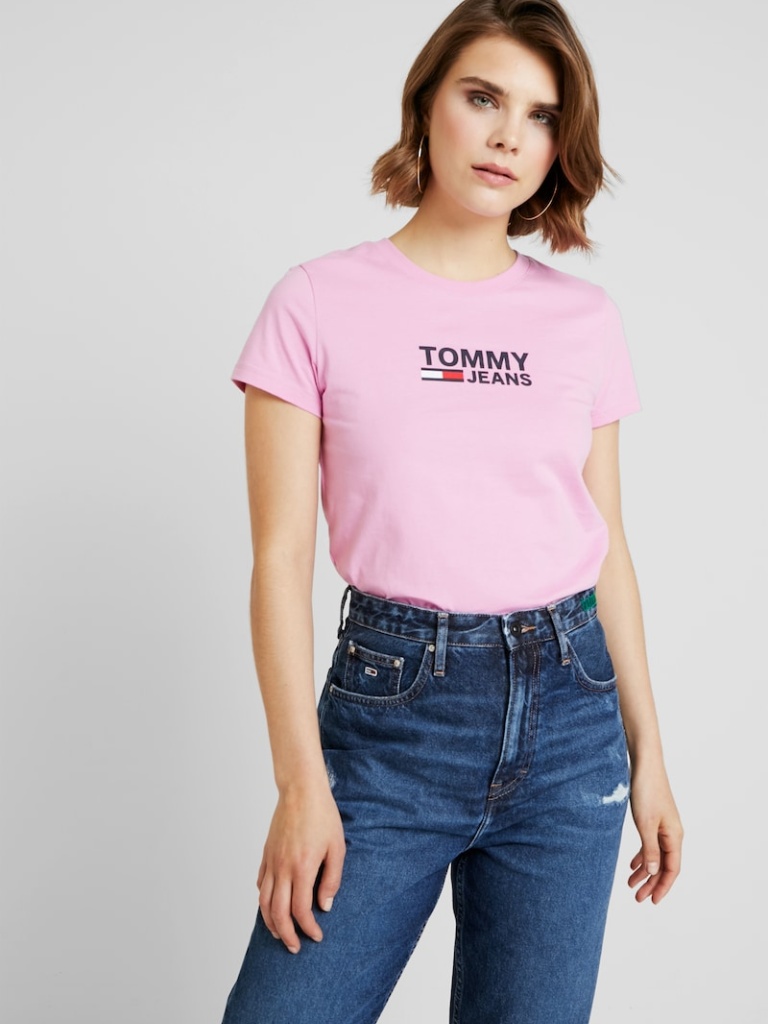
cotton relaxed short sleeve hip length Fully Tucked in crew t-shirt